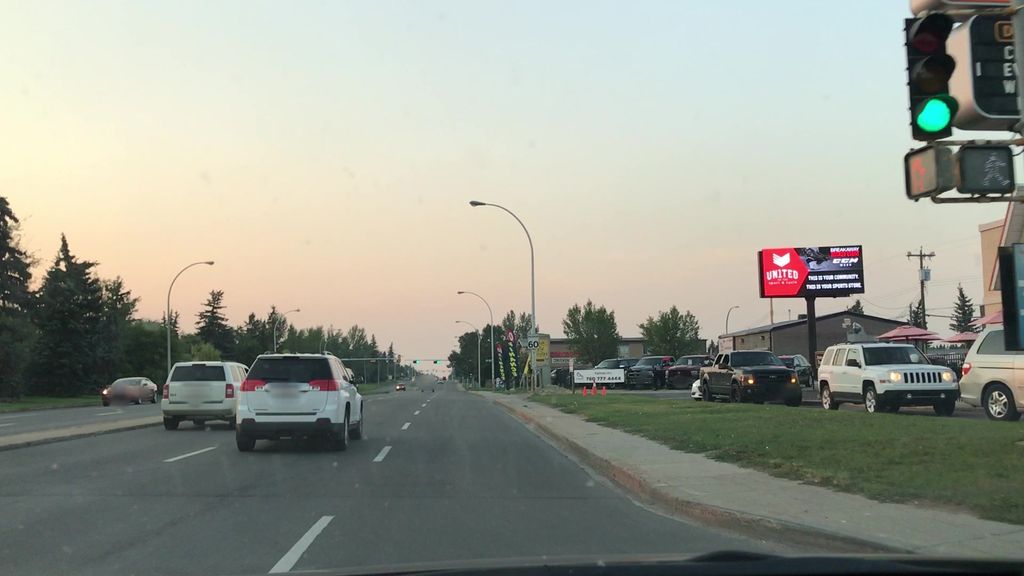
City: edmonton